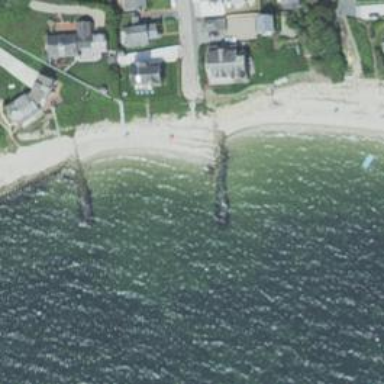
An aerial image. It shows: Breakwater structure.